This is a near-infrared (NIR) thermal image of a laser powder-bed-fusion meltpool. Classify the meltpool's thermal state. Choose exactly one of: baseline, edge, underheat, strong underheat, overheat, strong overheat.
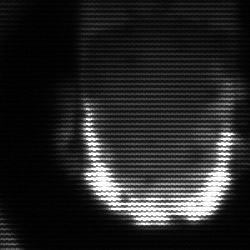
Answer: baseline